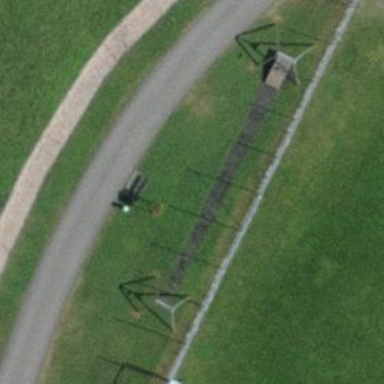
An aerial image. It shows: Playground featuring zipwire.